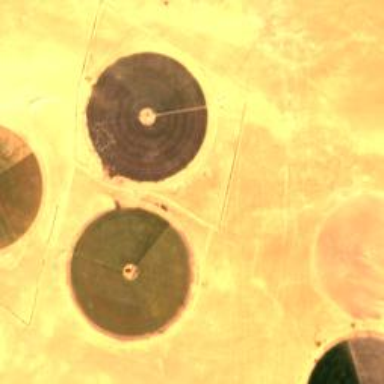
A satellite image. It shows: Farmland with pivot irrigation system.